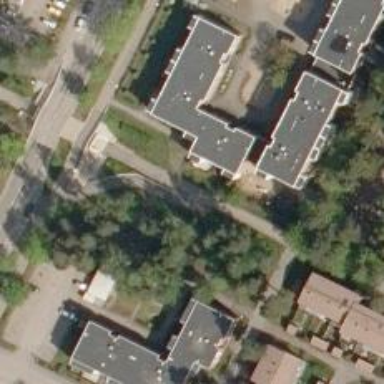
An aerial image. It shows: Asphalt cycleway.